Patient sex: M
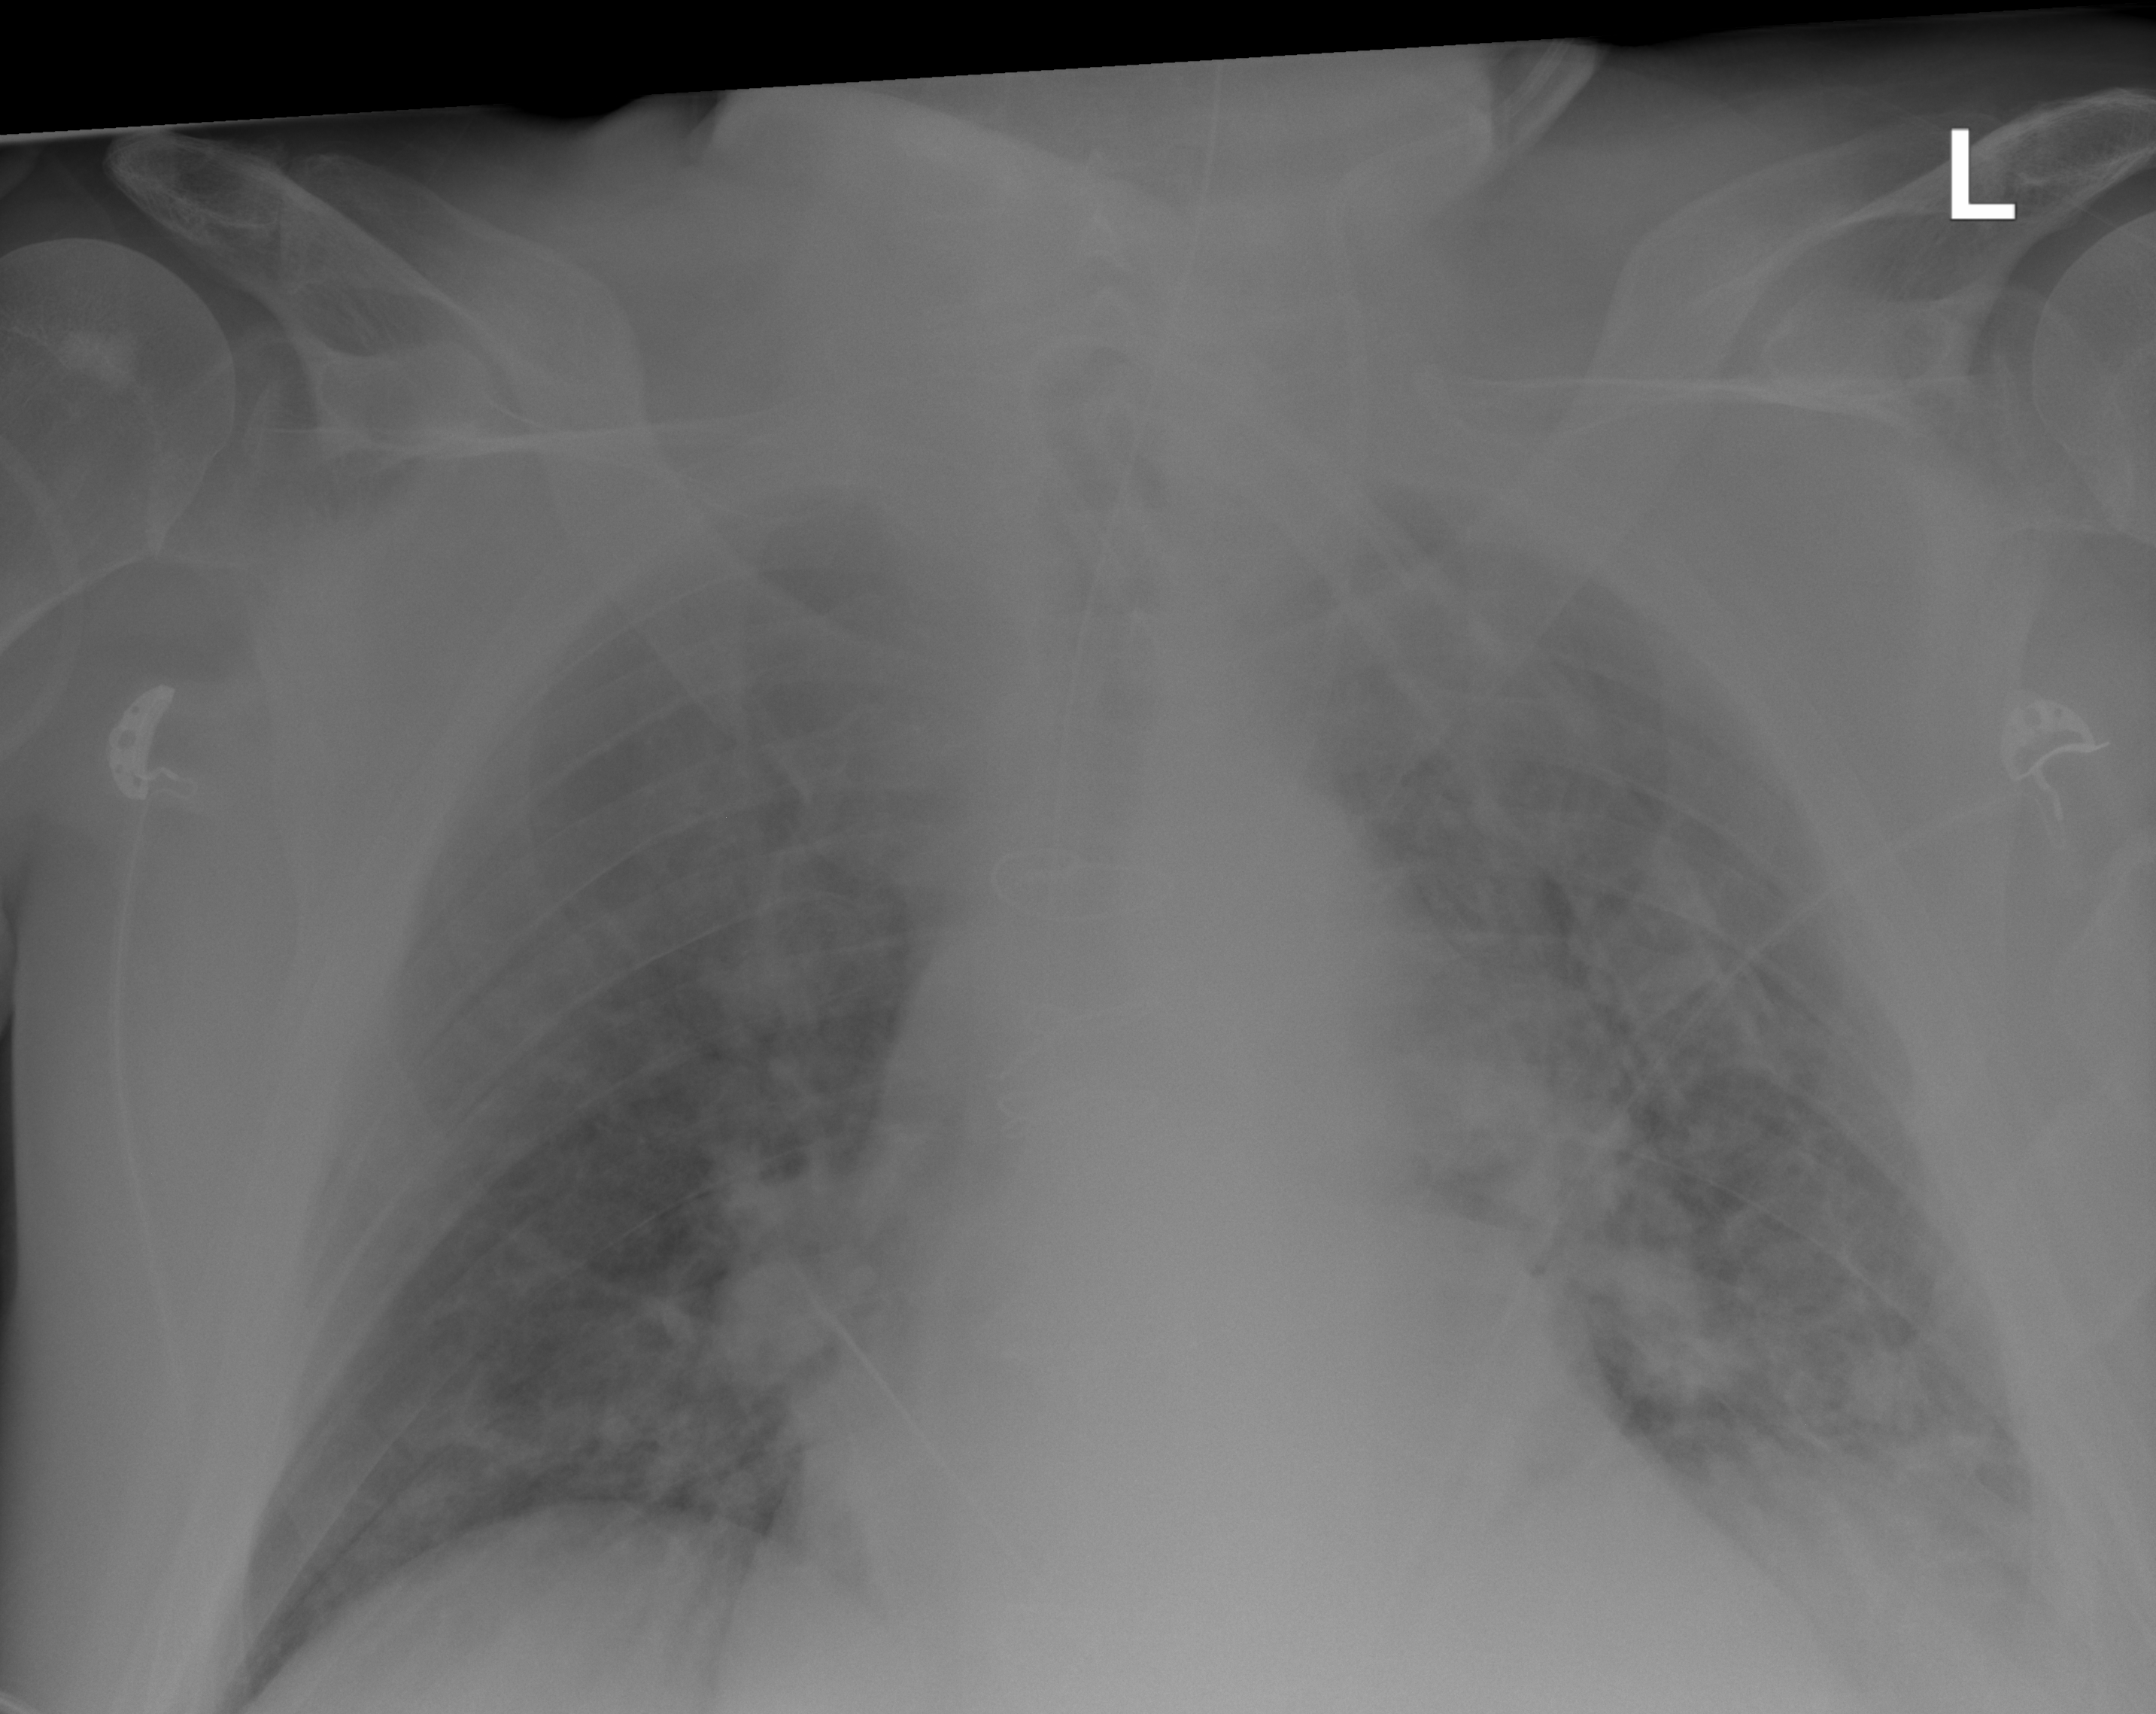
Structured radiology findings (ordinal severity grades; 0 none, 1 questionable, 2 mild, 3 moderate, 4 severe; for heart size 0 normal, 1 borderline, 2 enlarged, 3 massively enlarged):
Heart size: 2
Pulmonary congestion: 0
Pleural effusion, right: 0
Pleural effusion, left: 0
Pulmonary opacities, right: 2
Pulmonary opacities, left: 2
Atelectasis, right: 2
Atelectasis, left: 2